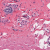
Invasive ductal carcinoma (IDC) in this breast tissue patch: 0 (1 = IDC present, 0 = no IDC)